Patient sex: M
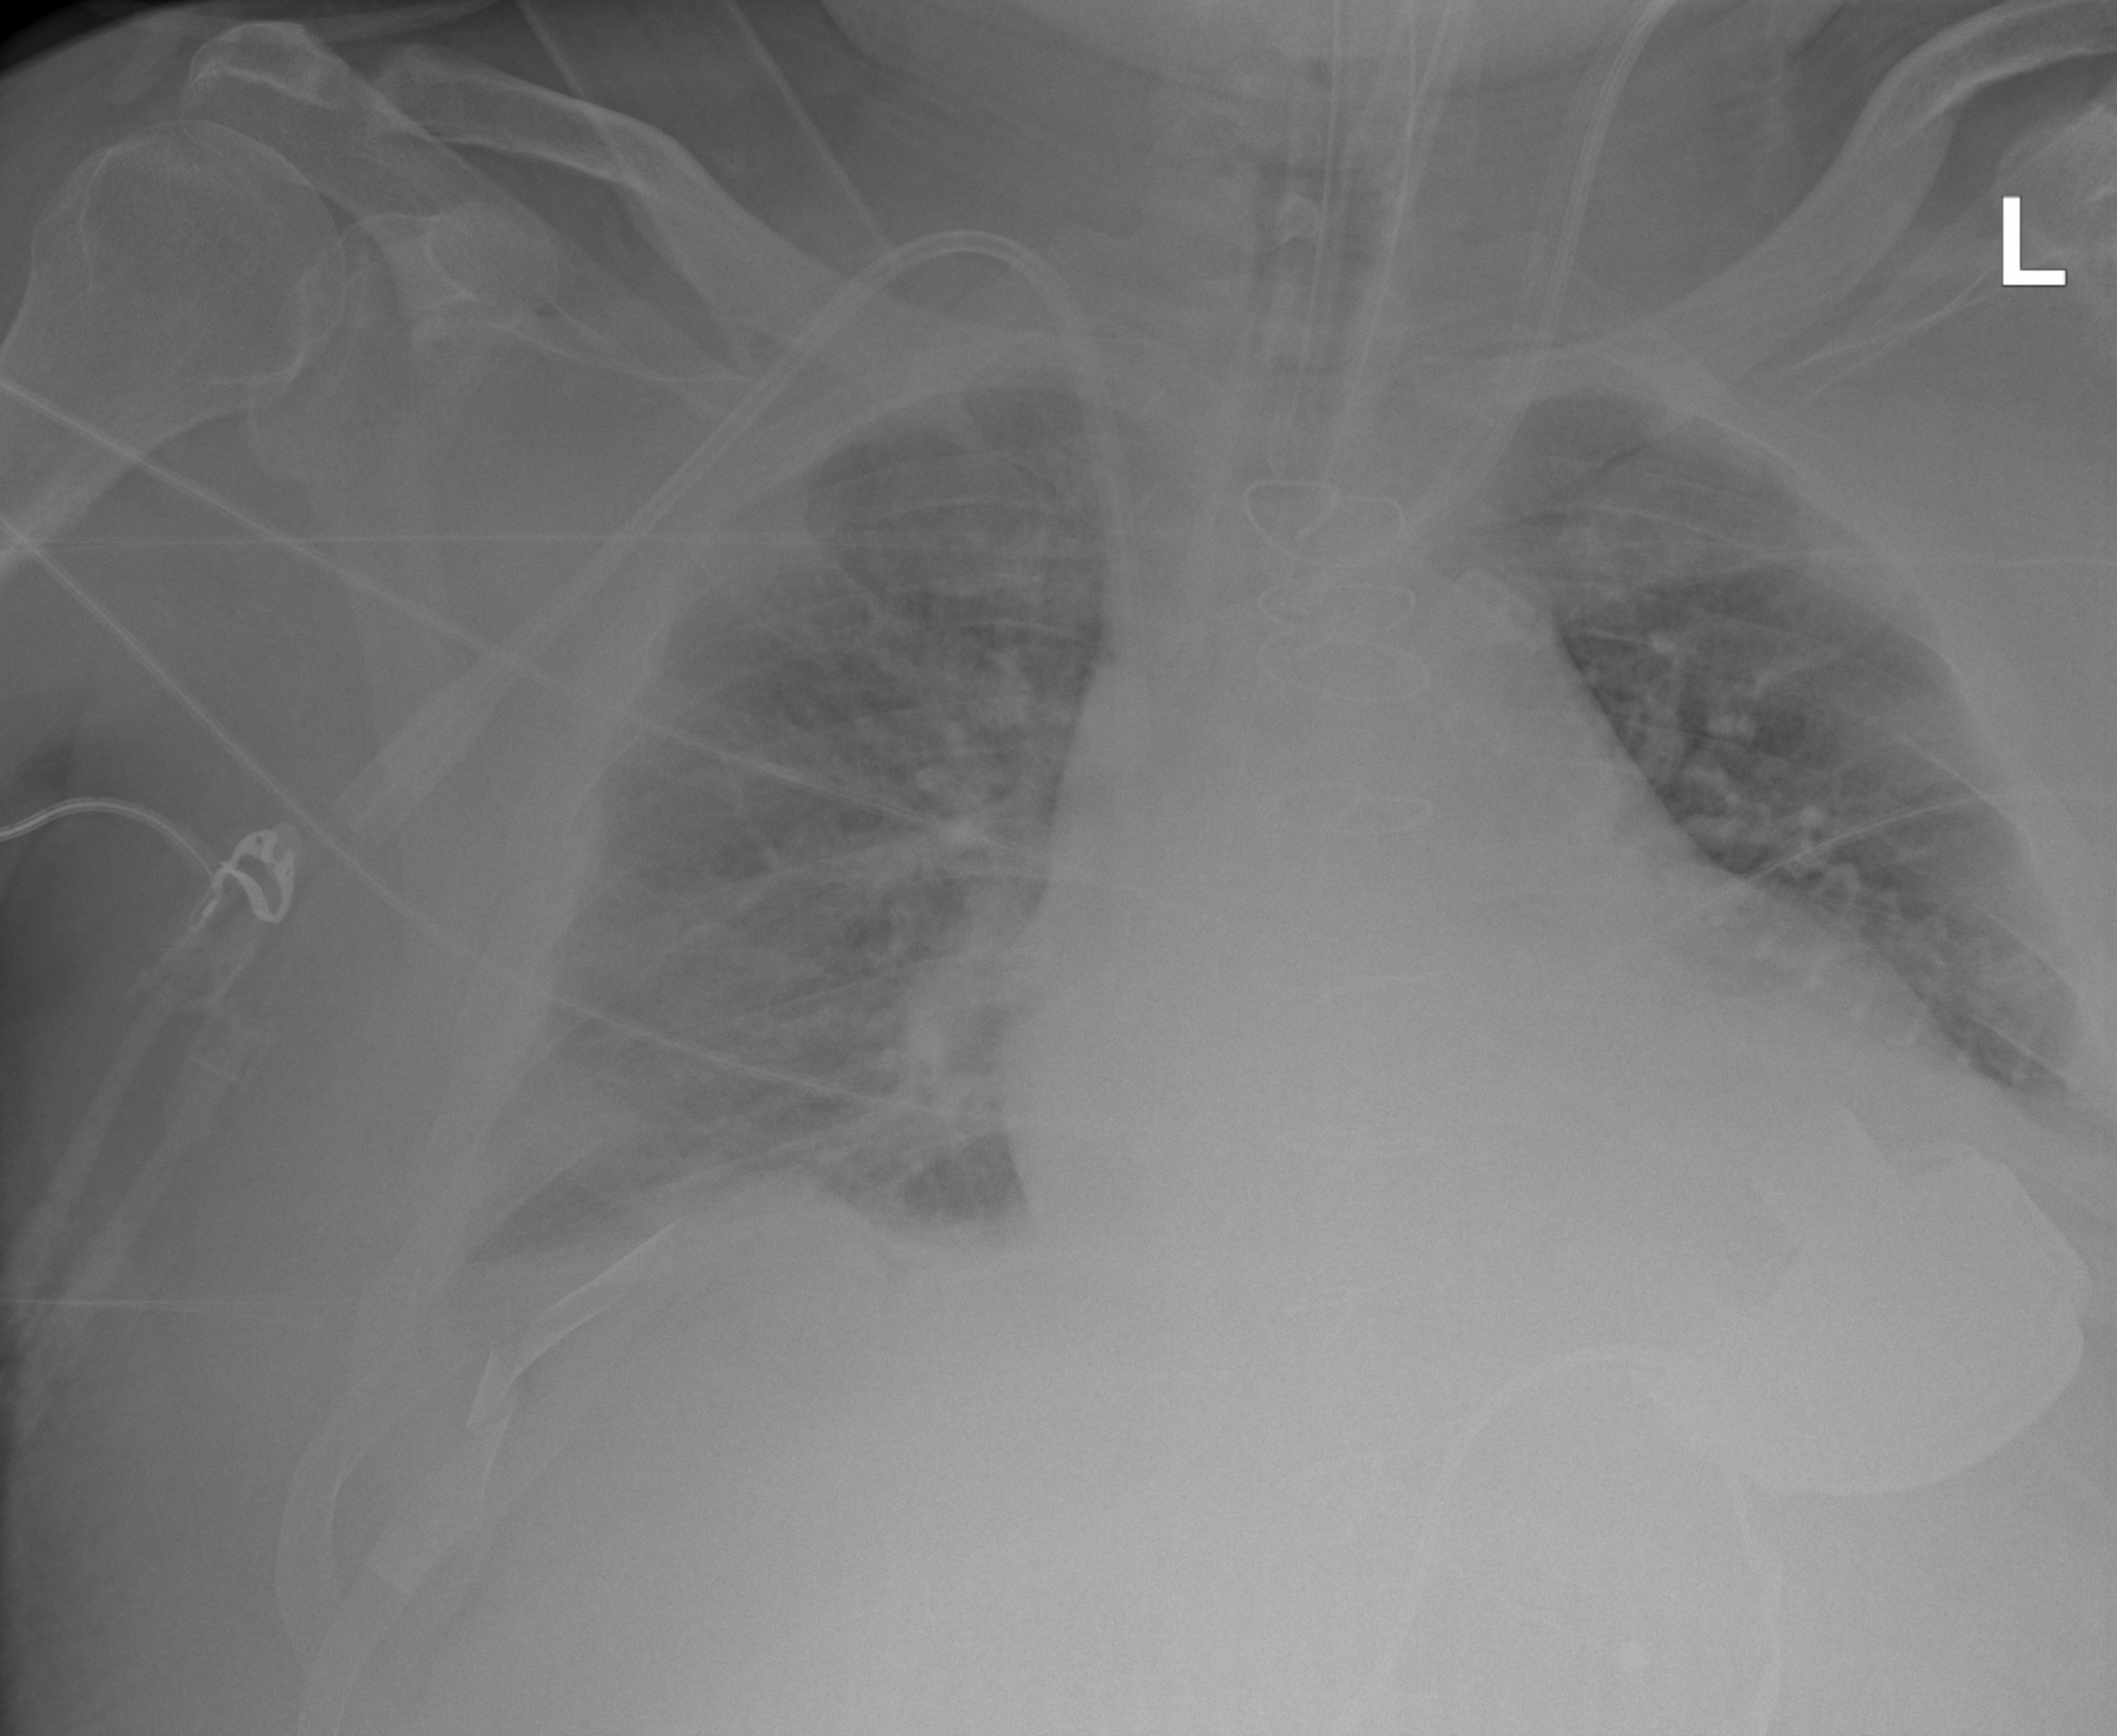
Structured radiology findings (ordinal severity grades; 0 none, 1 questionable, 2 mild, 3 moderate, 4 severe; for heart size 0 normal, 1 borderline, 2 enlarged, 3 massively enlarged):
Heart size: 2
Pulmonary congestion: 2
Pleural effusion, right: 2
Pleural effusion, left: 2
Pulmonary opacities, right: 2
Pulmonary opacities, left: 0
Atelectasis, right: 2
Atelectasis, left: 2